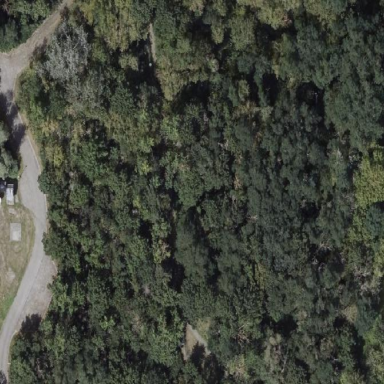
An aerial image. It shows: Forest dominated by needle-leaved trees.